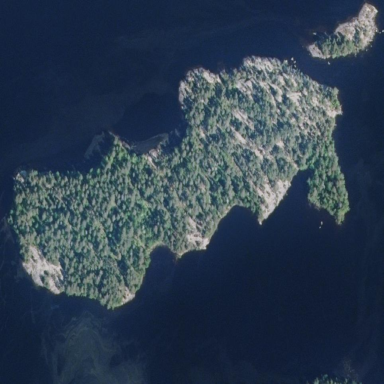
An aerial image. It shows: Island covered with woodland.